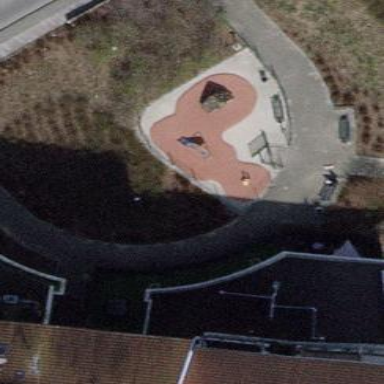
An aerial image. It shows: Playground area for leisure land.